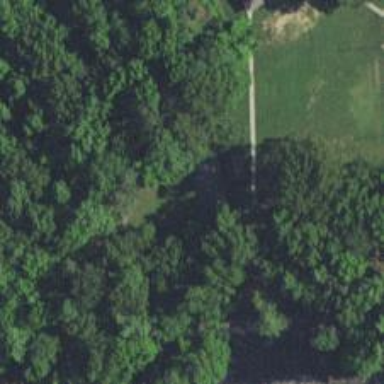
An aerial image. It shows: Place of worship located within summer camp area.